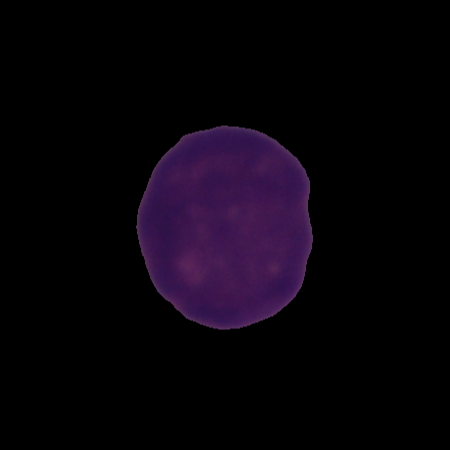
Label: cancer